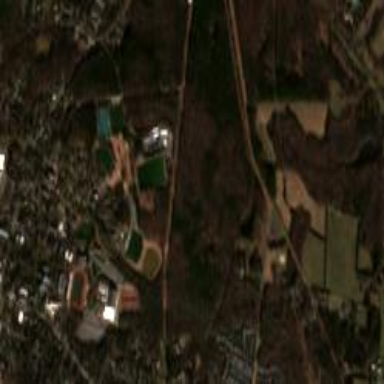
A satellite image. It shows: College or university.